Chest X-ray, AP view. Patient: 68 years old, sex M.
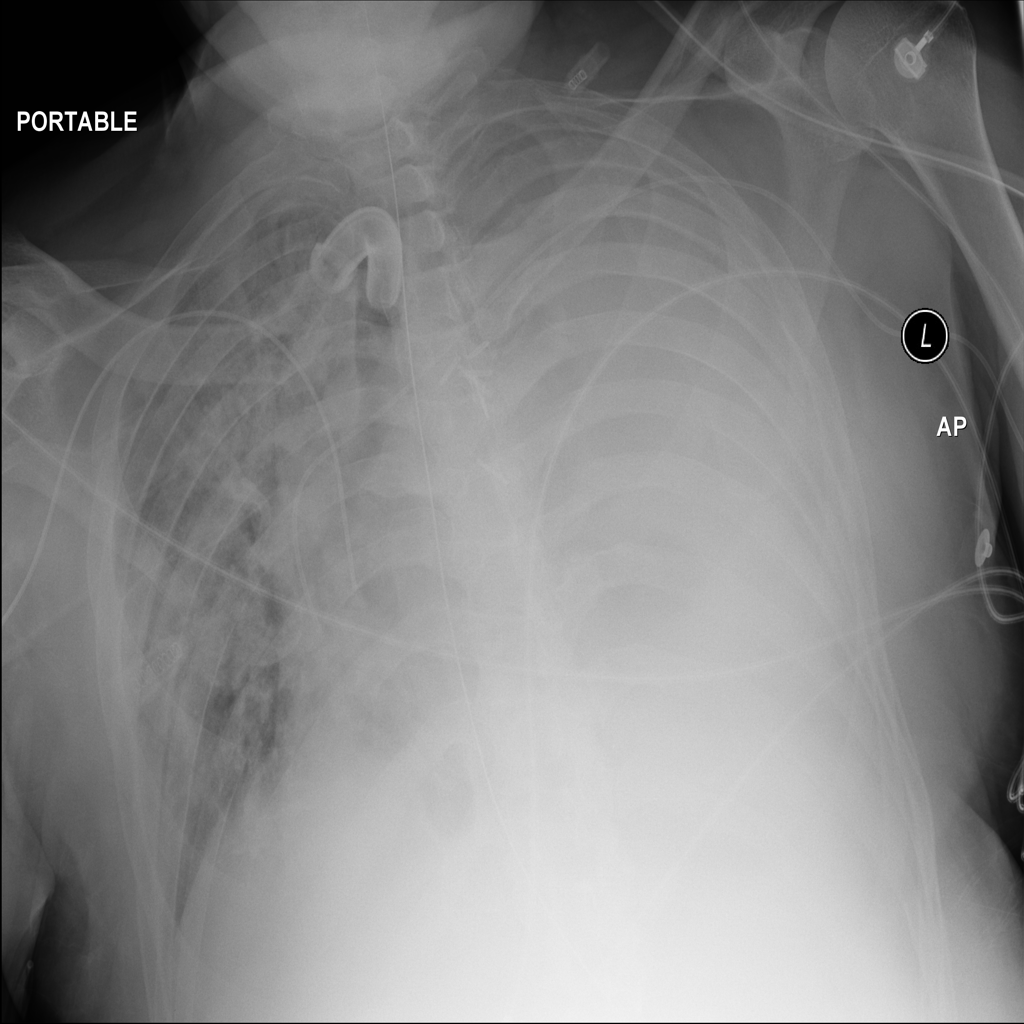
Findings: No Finding